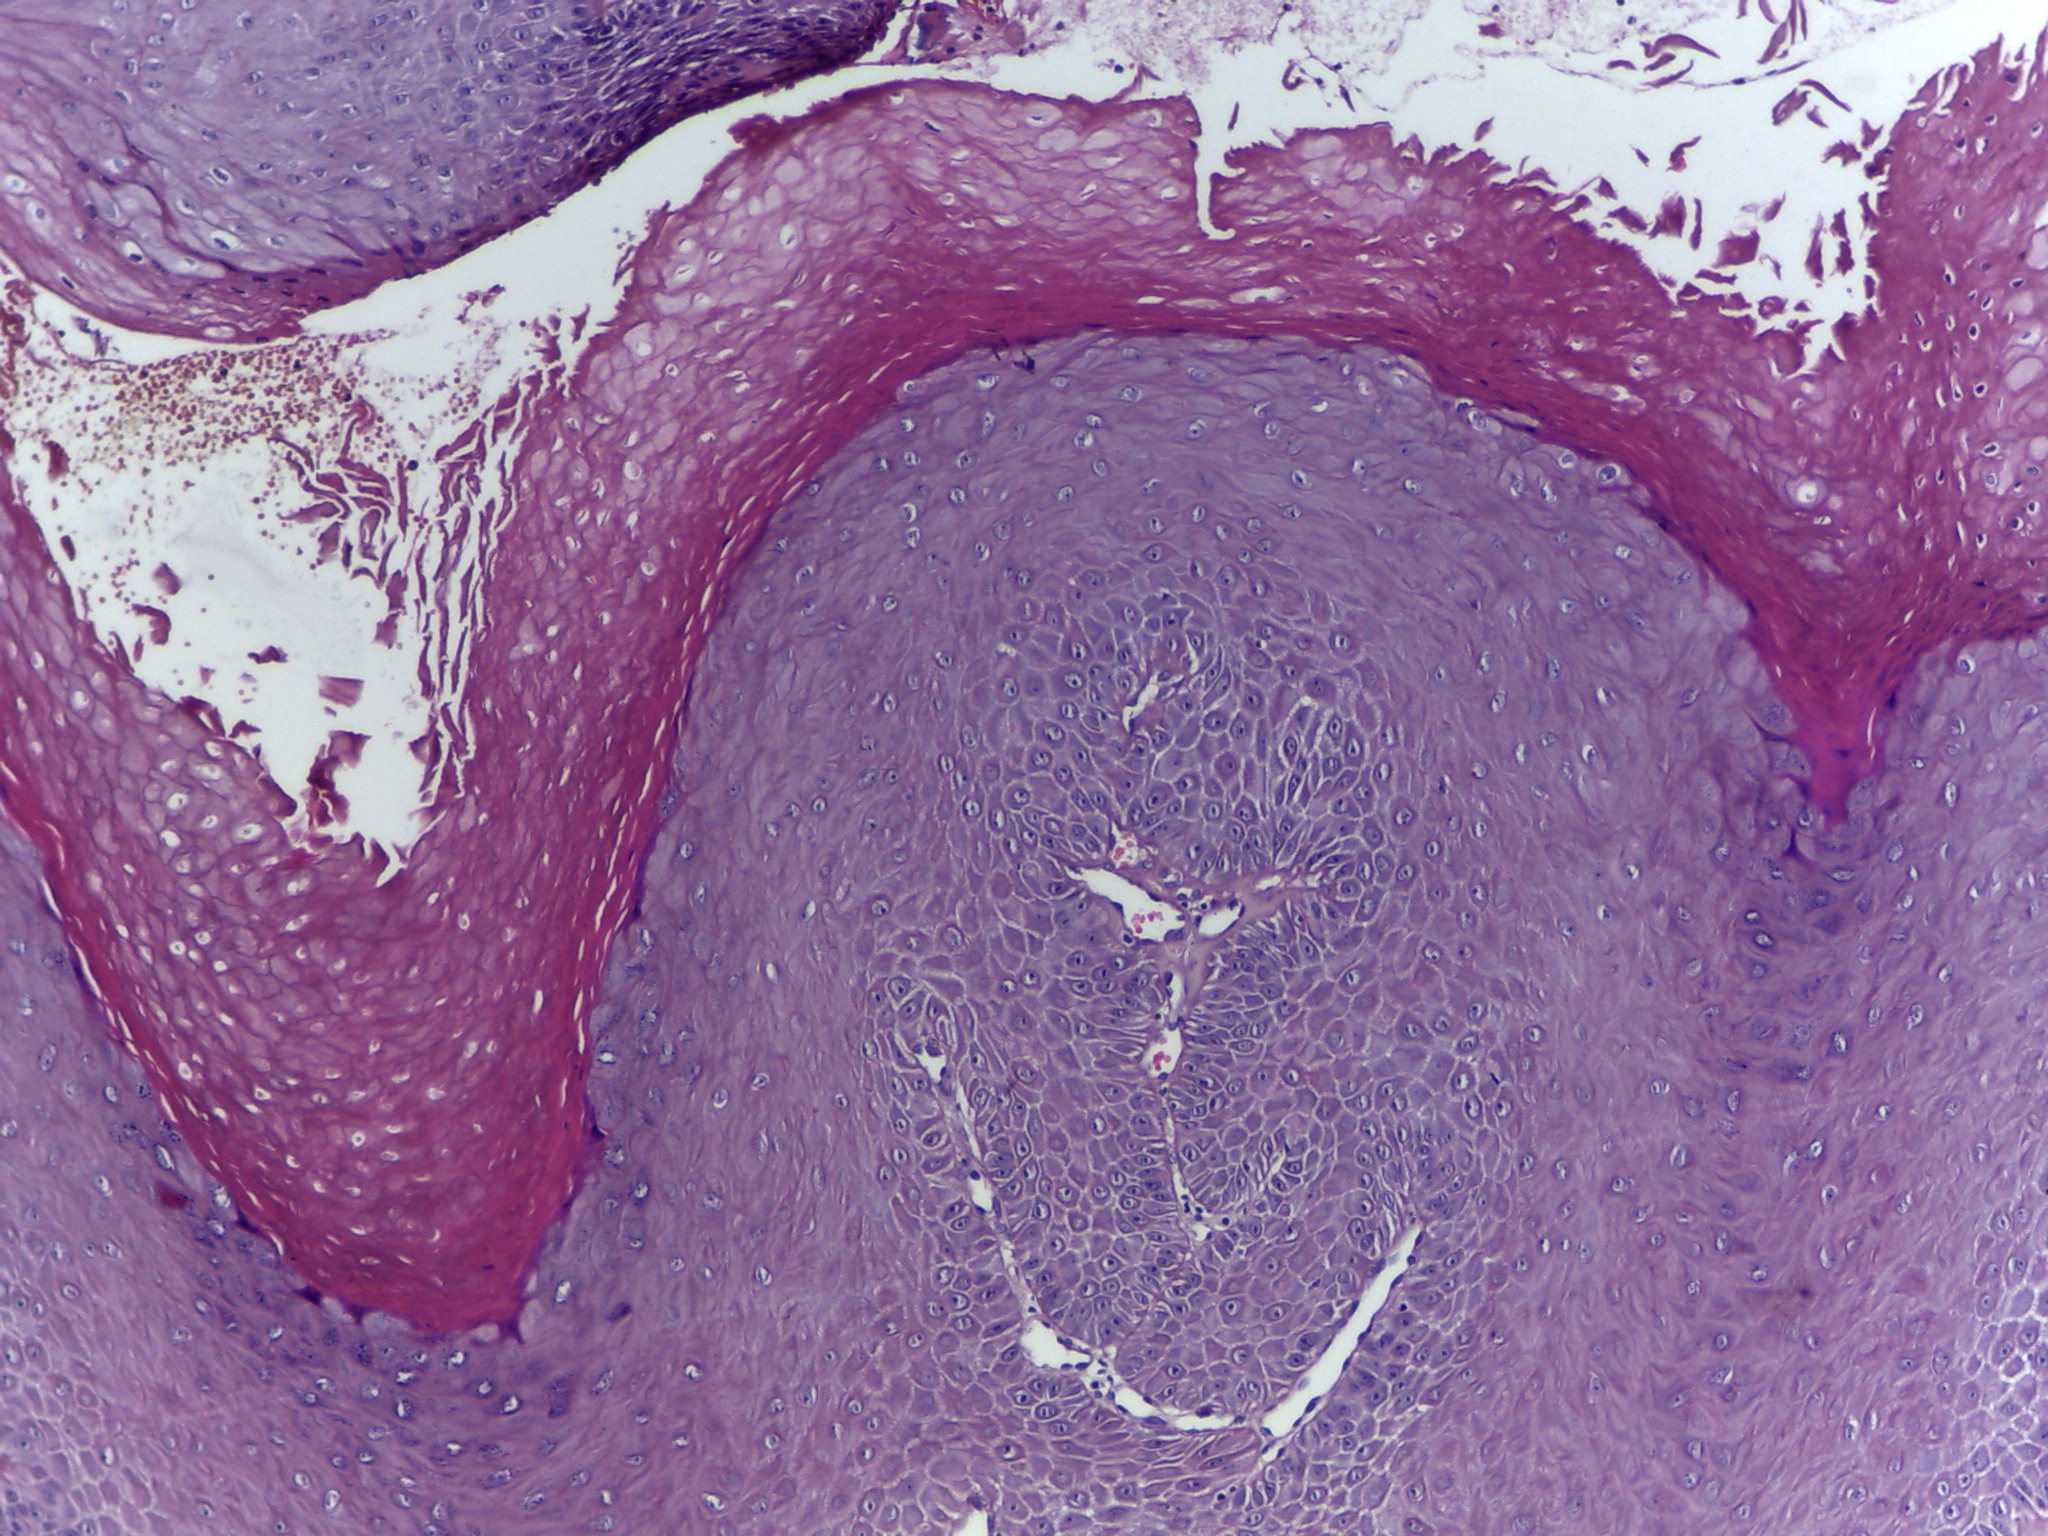
Diagnosis: OSCC